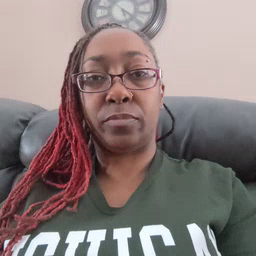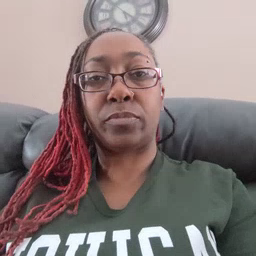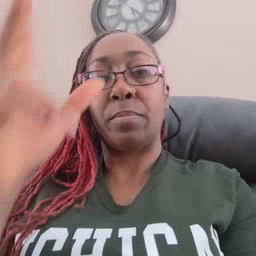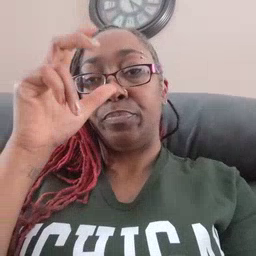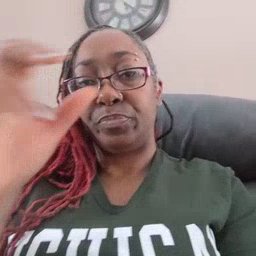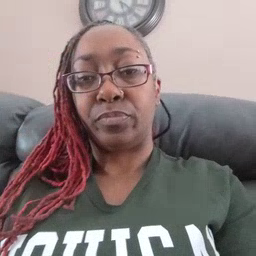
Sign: bug